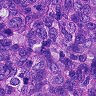
Metastatic tissue present: yes